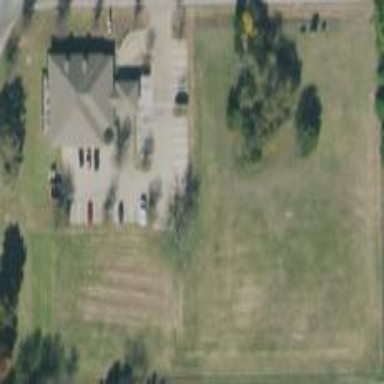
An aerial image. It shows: Grassy plot in zoning area.